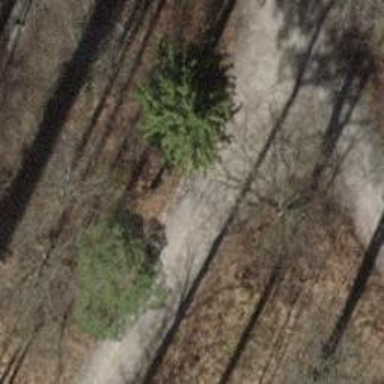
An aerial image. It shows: Path on the ground.